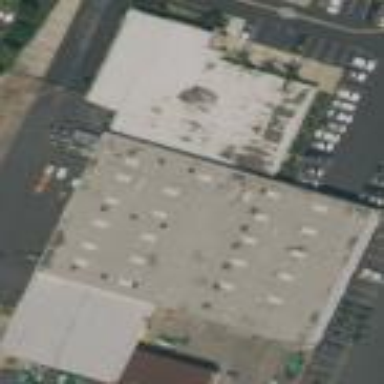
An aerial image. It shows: Warehouse.